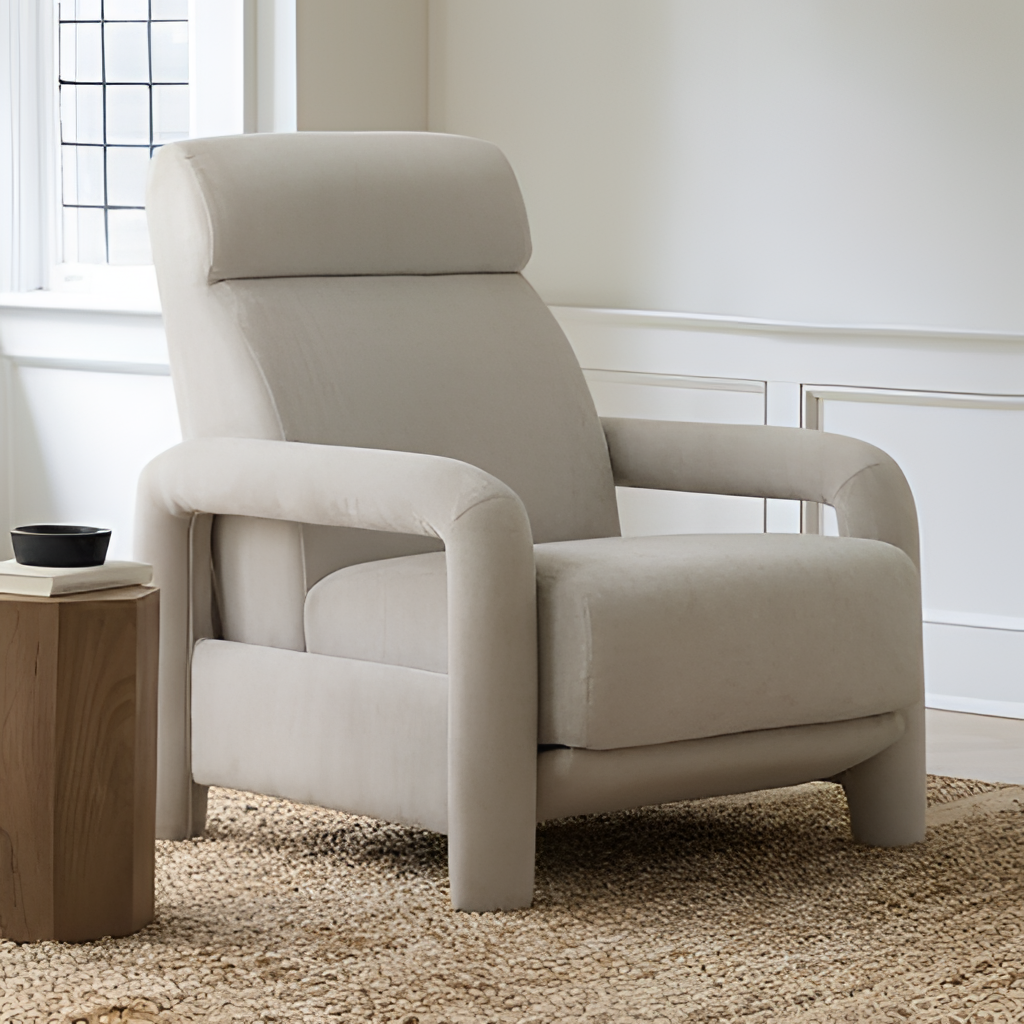
living room, beige fabric armchair, paint wallpaper, with solid pattern, minimalist, beige fabric flooring, with solid pattern